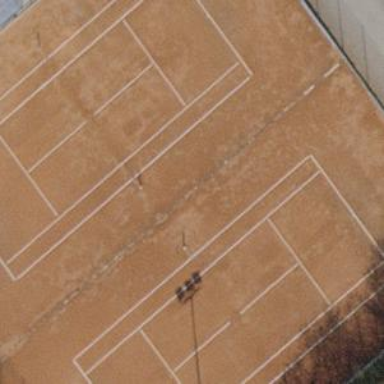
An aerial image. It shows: Public sports center featuring tennis facilities.